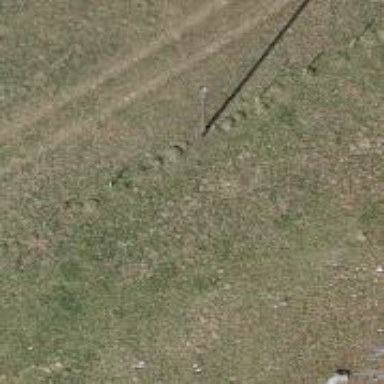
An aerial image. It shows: Power pole.